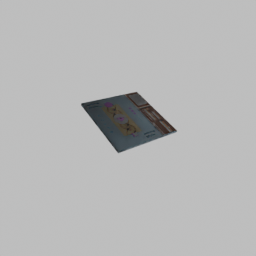
Label: decoration